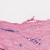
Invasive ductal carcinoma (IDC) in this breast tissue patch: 1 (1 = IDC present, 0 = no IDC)